Question: Count the number of objects in the diagram.
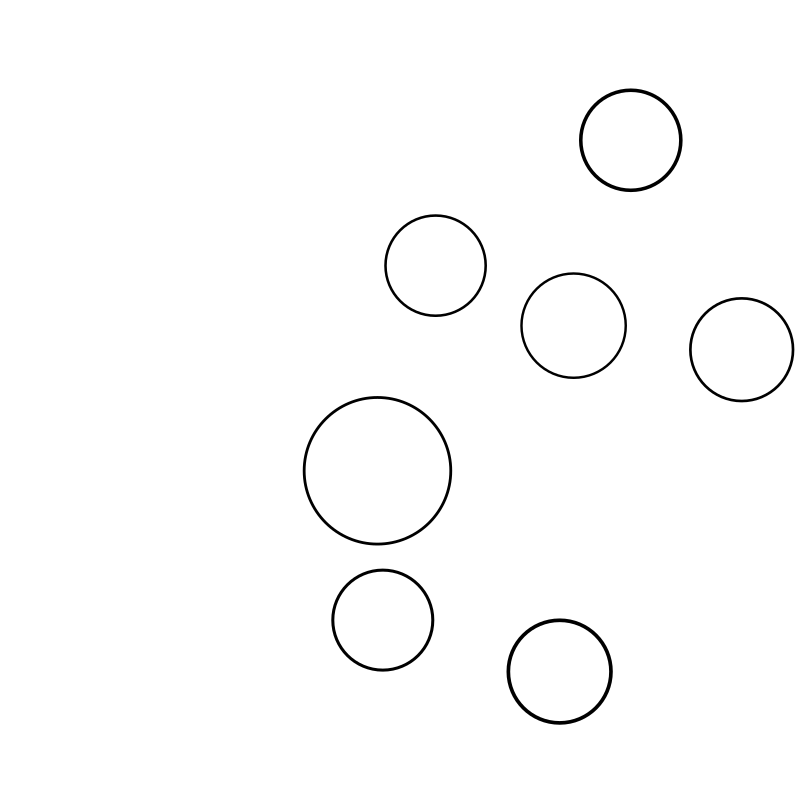
Answer: 7